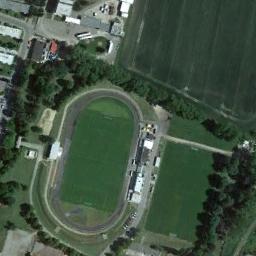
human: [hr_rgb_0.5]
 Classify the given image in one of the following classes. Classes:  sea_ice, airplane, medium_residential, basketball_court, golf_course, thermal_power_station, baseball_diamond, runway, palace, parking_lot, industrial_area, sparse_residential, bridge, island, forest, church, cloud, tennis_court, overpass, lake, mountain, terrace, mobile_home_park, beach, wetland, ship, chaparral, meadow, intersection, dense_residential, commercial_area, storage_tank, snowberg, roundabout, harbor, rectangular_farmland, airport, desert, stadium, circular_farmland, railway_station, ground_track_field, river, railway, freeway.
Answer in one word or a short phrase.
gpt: ground_track_field